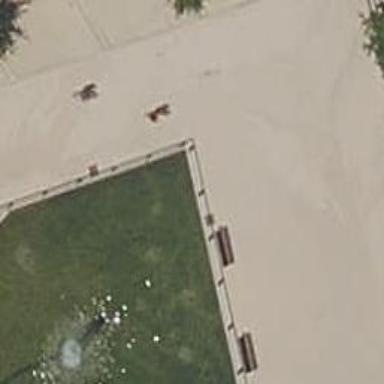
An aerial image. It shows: Bench.